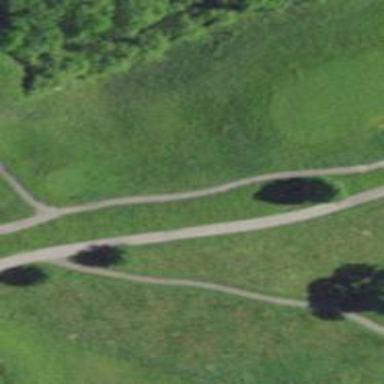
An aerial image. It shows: Path for golf carts.